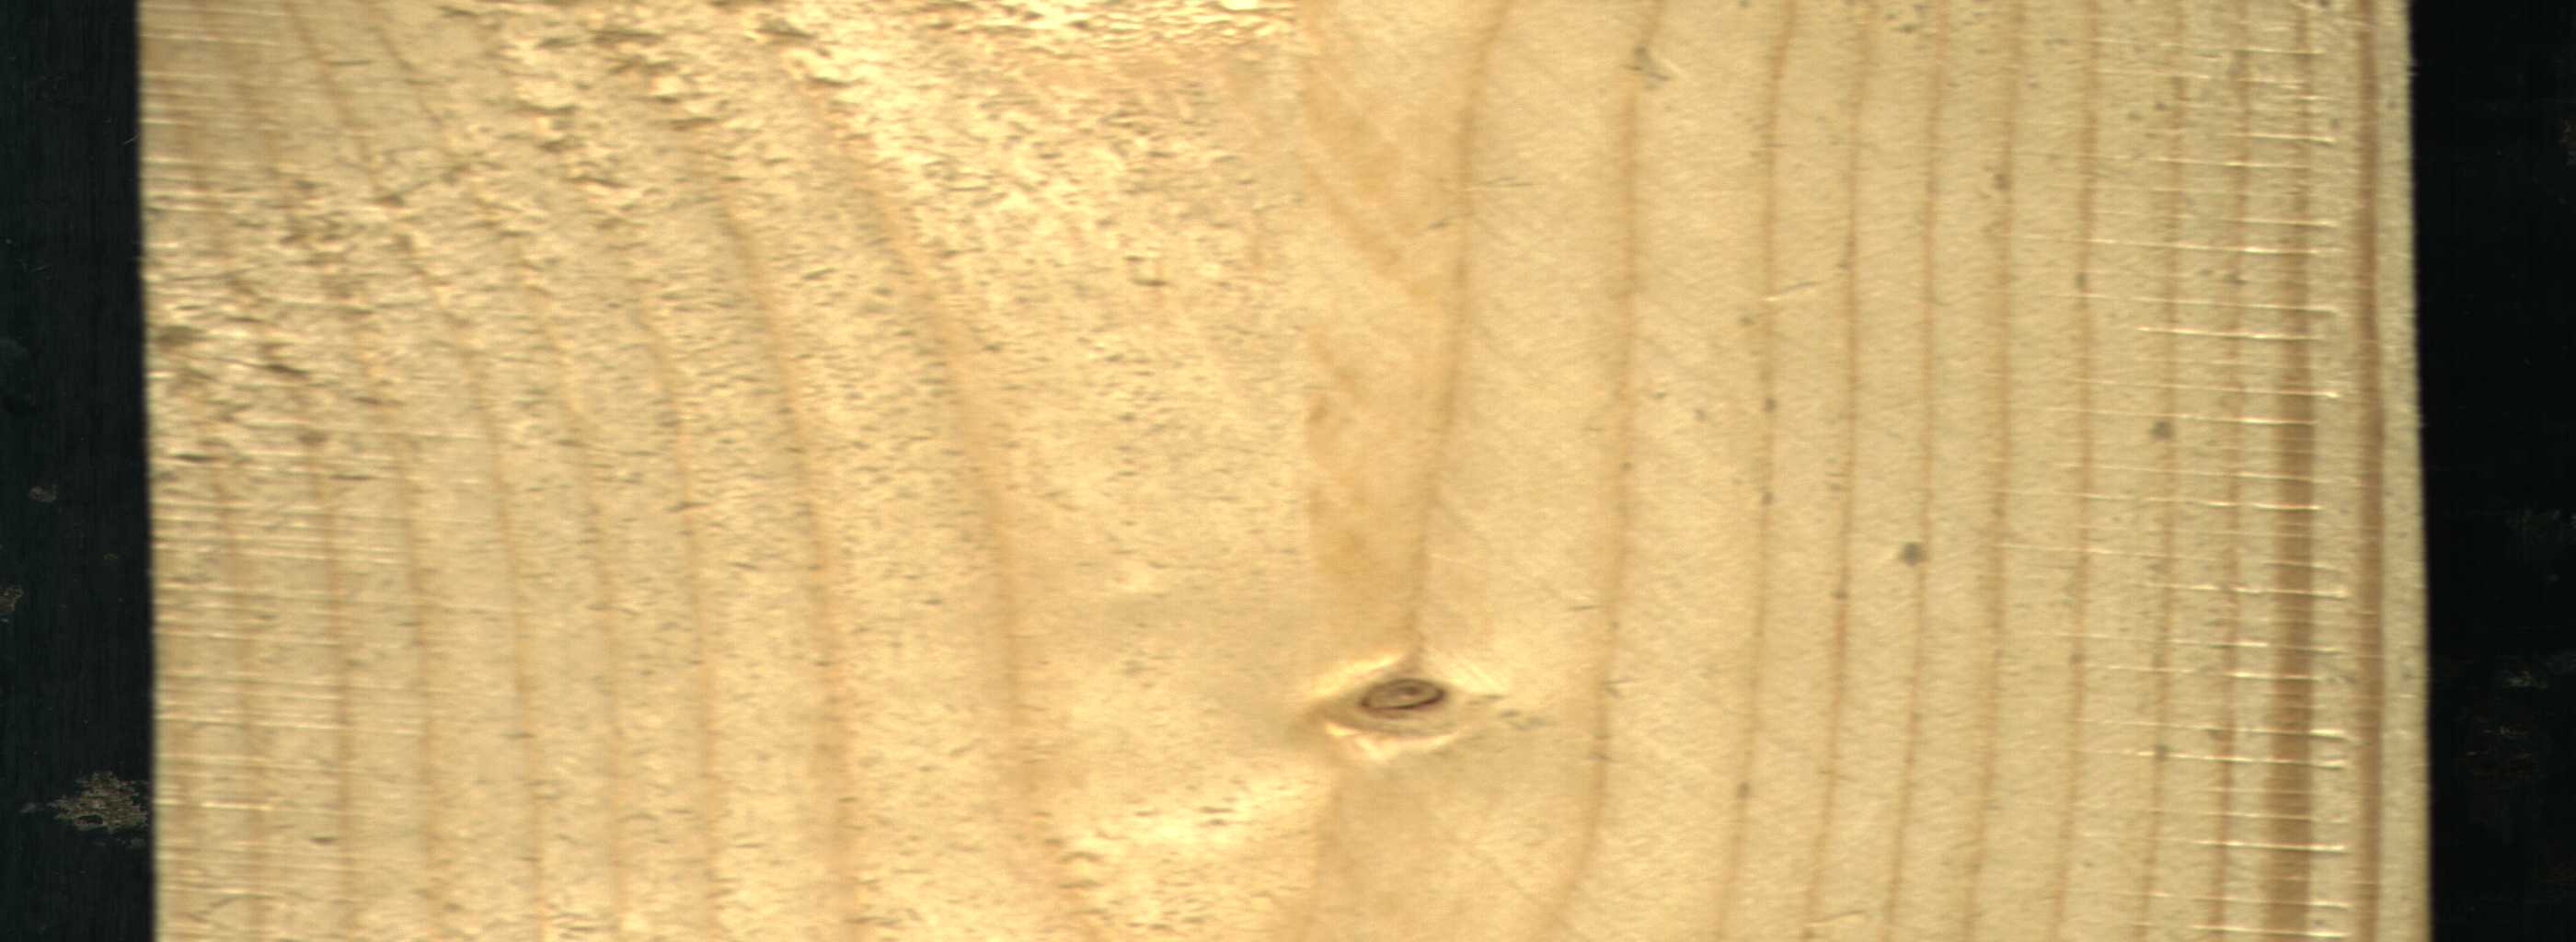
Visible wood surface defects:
Live_Knot